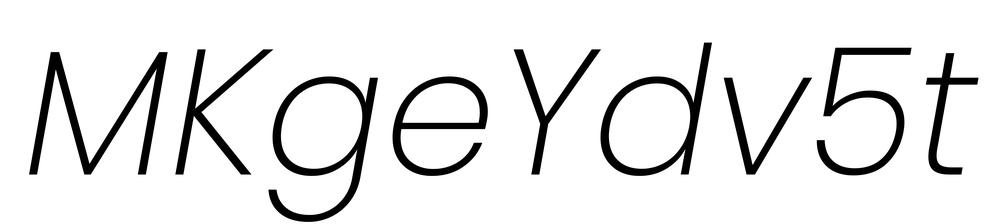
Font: Poppins-ExtraLightItalic